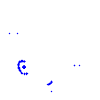
Particle: pion